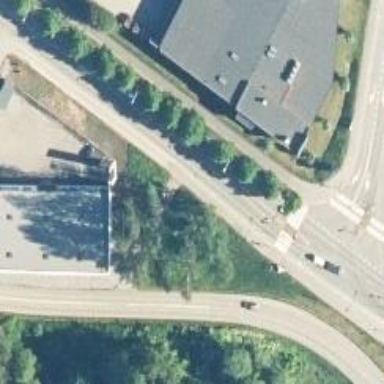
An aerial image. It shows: Secondary road with asphalt surface.